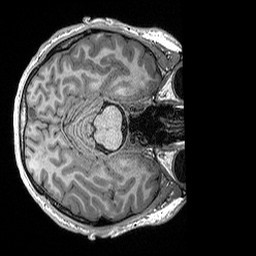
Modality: T1w
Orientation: axial
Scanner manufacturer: siemens
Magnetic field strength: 3 T
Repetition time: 2.3 s
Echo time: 0.00298 s